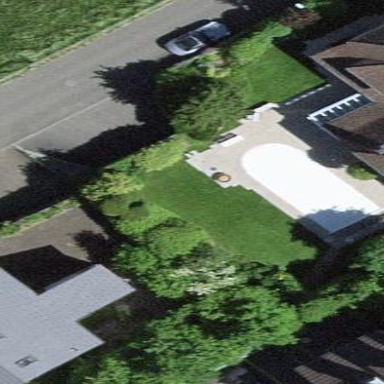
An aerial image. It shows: Swimming pool located in leisure land.